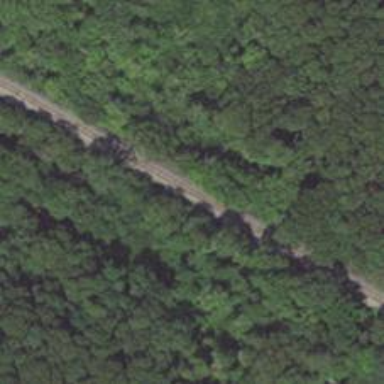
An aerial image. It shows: Railway track.